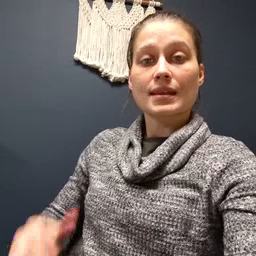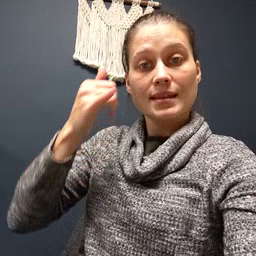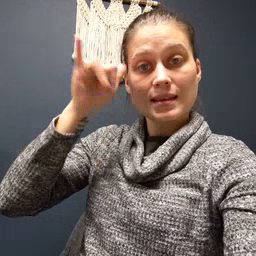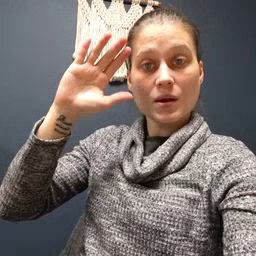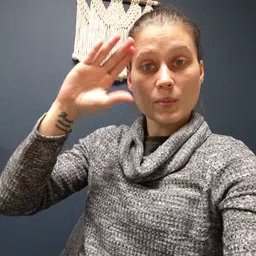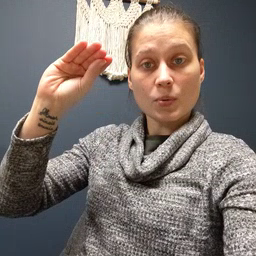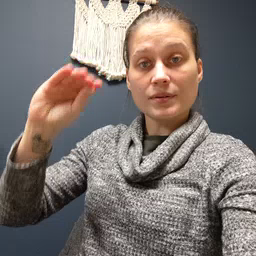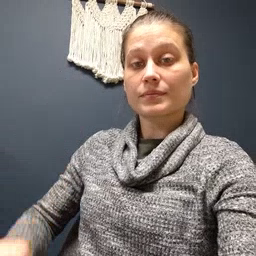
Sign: cowboy